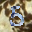
Label: 5